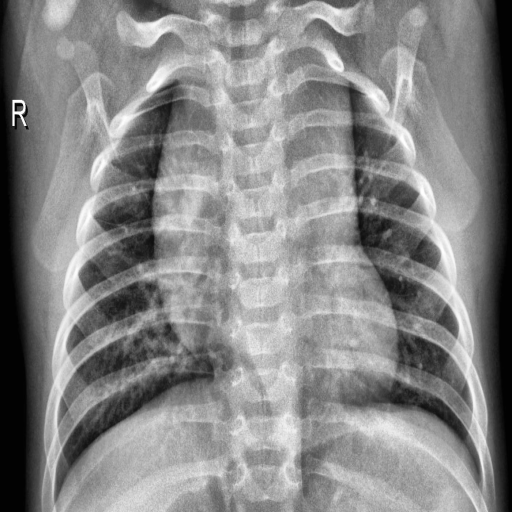
Finding: NORMAL